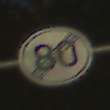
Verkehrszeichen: EndeGeschwindigkeit80
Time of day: SunriseSunset
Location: Outdoor (Nature)
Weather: PartlyCloudy
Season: NotSpecified
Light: Natural